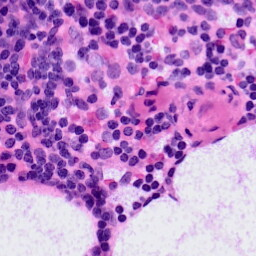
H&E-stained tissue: LymphNode